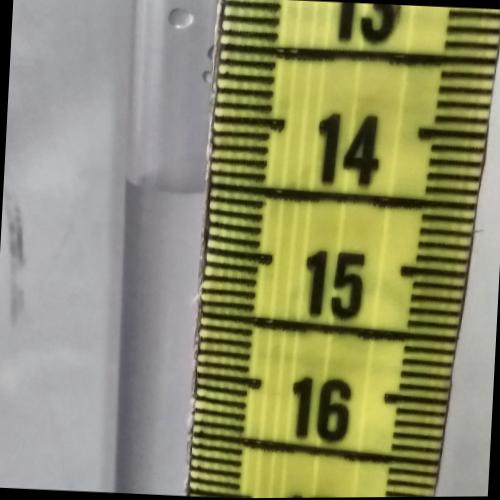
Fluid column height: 14.6 cm